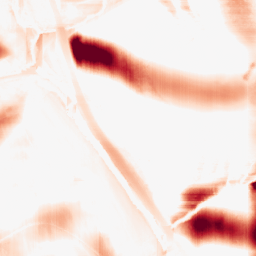
Category: morphological
Decomposition family: morphological_square
Decomposition parameters: operation: opening
size: 50
Upsampling method: regularized
Upsampling parameters: scale: 4
lambda_reg: 0.001
Upsampling scale: 4